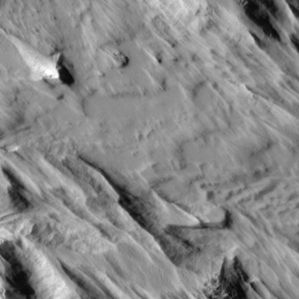
Label: non_frost